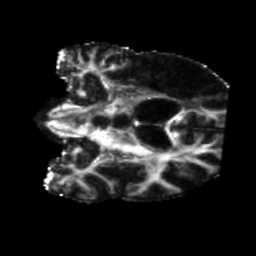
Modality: FA
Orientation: coronal
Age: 42
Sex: male
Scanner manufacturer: siemens
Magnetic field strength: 3 T
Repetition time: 5.25 s
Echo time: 0.08 s